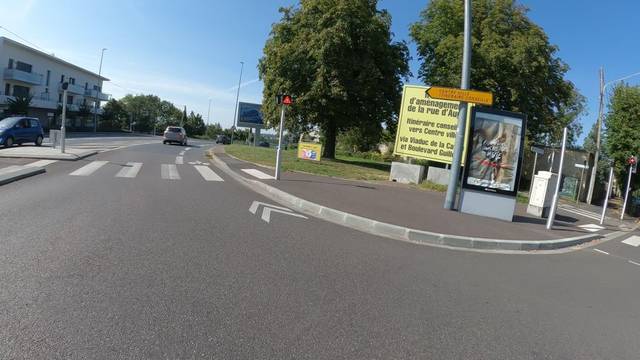
Region: France
Coordinates: 49.167, -0.3647